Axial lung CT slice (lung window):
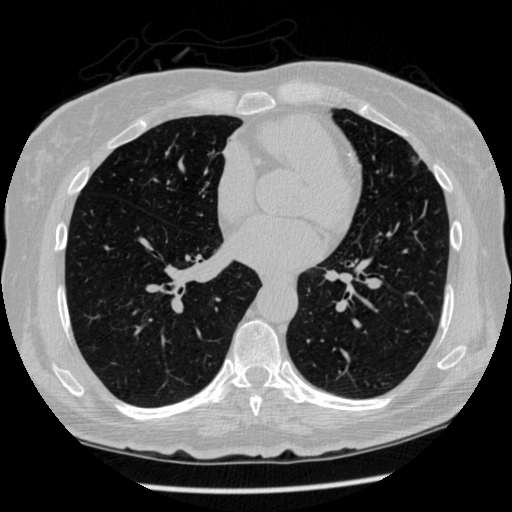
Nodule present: no